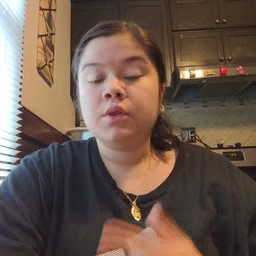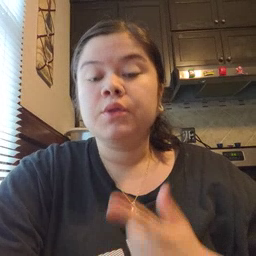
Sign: thirsty